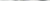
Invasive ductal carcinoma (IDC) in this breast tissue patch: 0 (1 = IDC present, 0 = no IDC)